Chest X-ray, PA view. Patient: 55 years old, sex F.
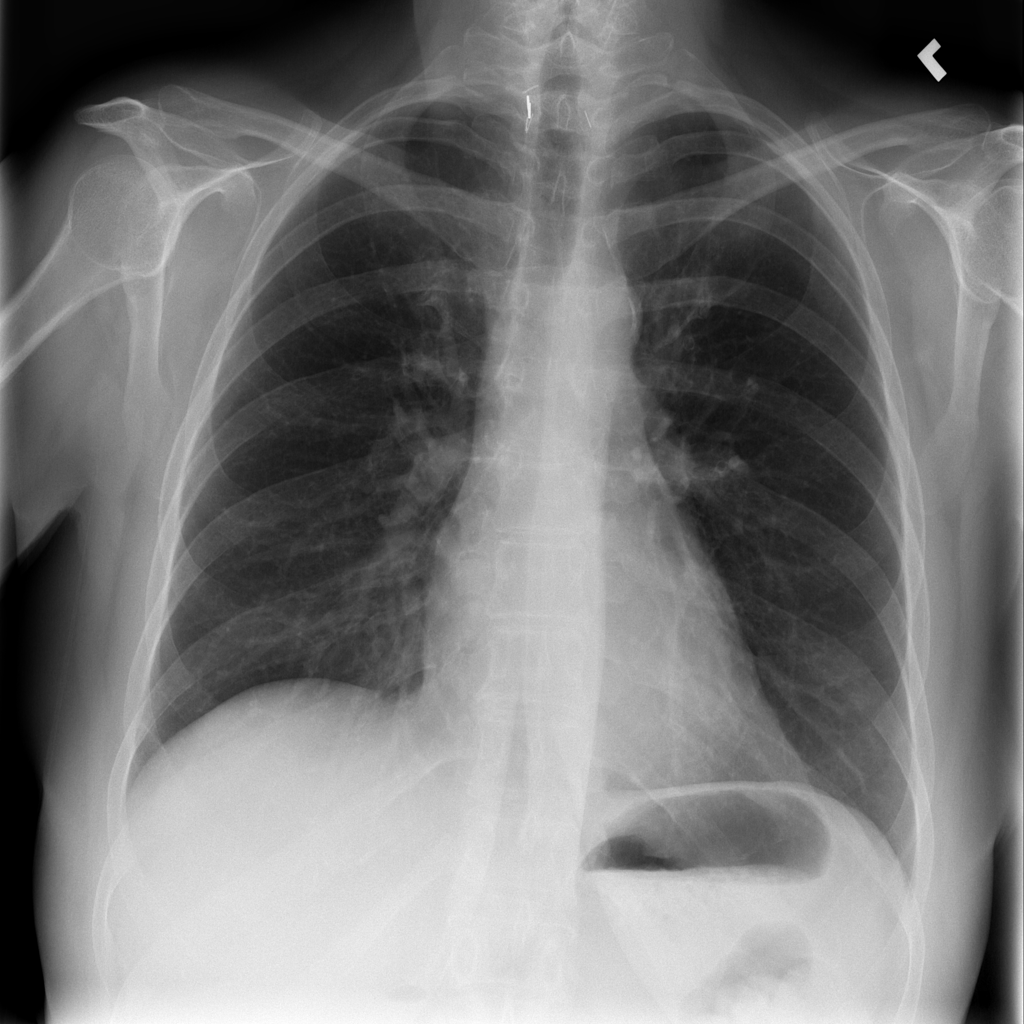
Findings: No Finding